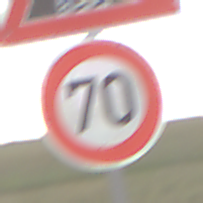
Verkehrszeichen: Geschwindigkeit70
Zusatzzeichen oben: BeweglicheBruecke
Umgebung: Outdoor, Nature
Tageszeit: Night
Wetter: Overcast
Licht: Artificial
Jahreszeit: NotSpecified
Kontrast: LowContrast